Question: Calculate the area of the circumscribed rectangle of each polygon according to its color, and then find the sum of the areas of these circumscribed rectangle. The final result only retains the sum of the areas and retains the integer.
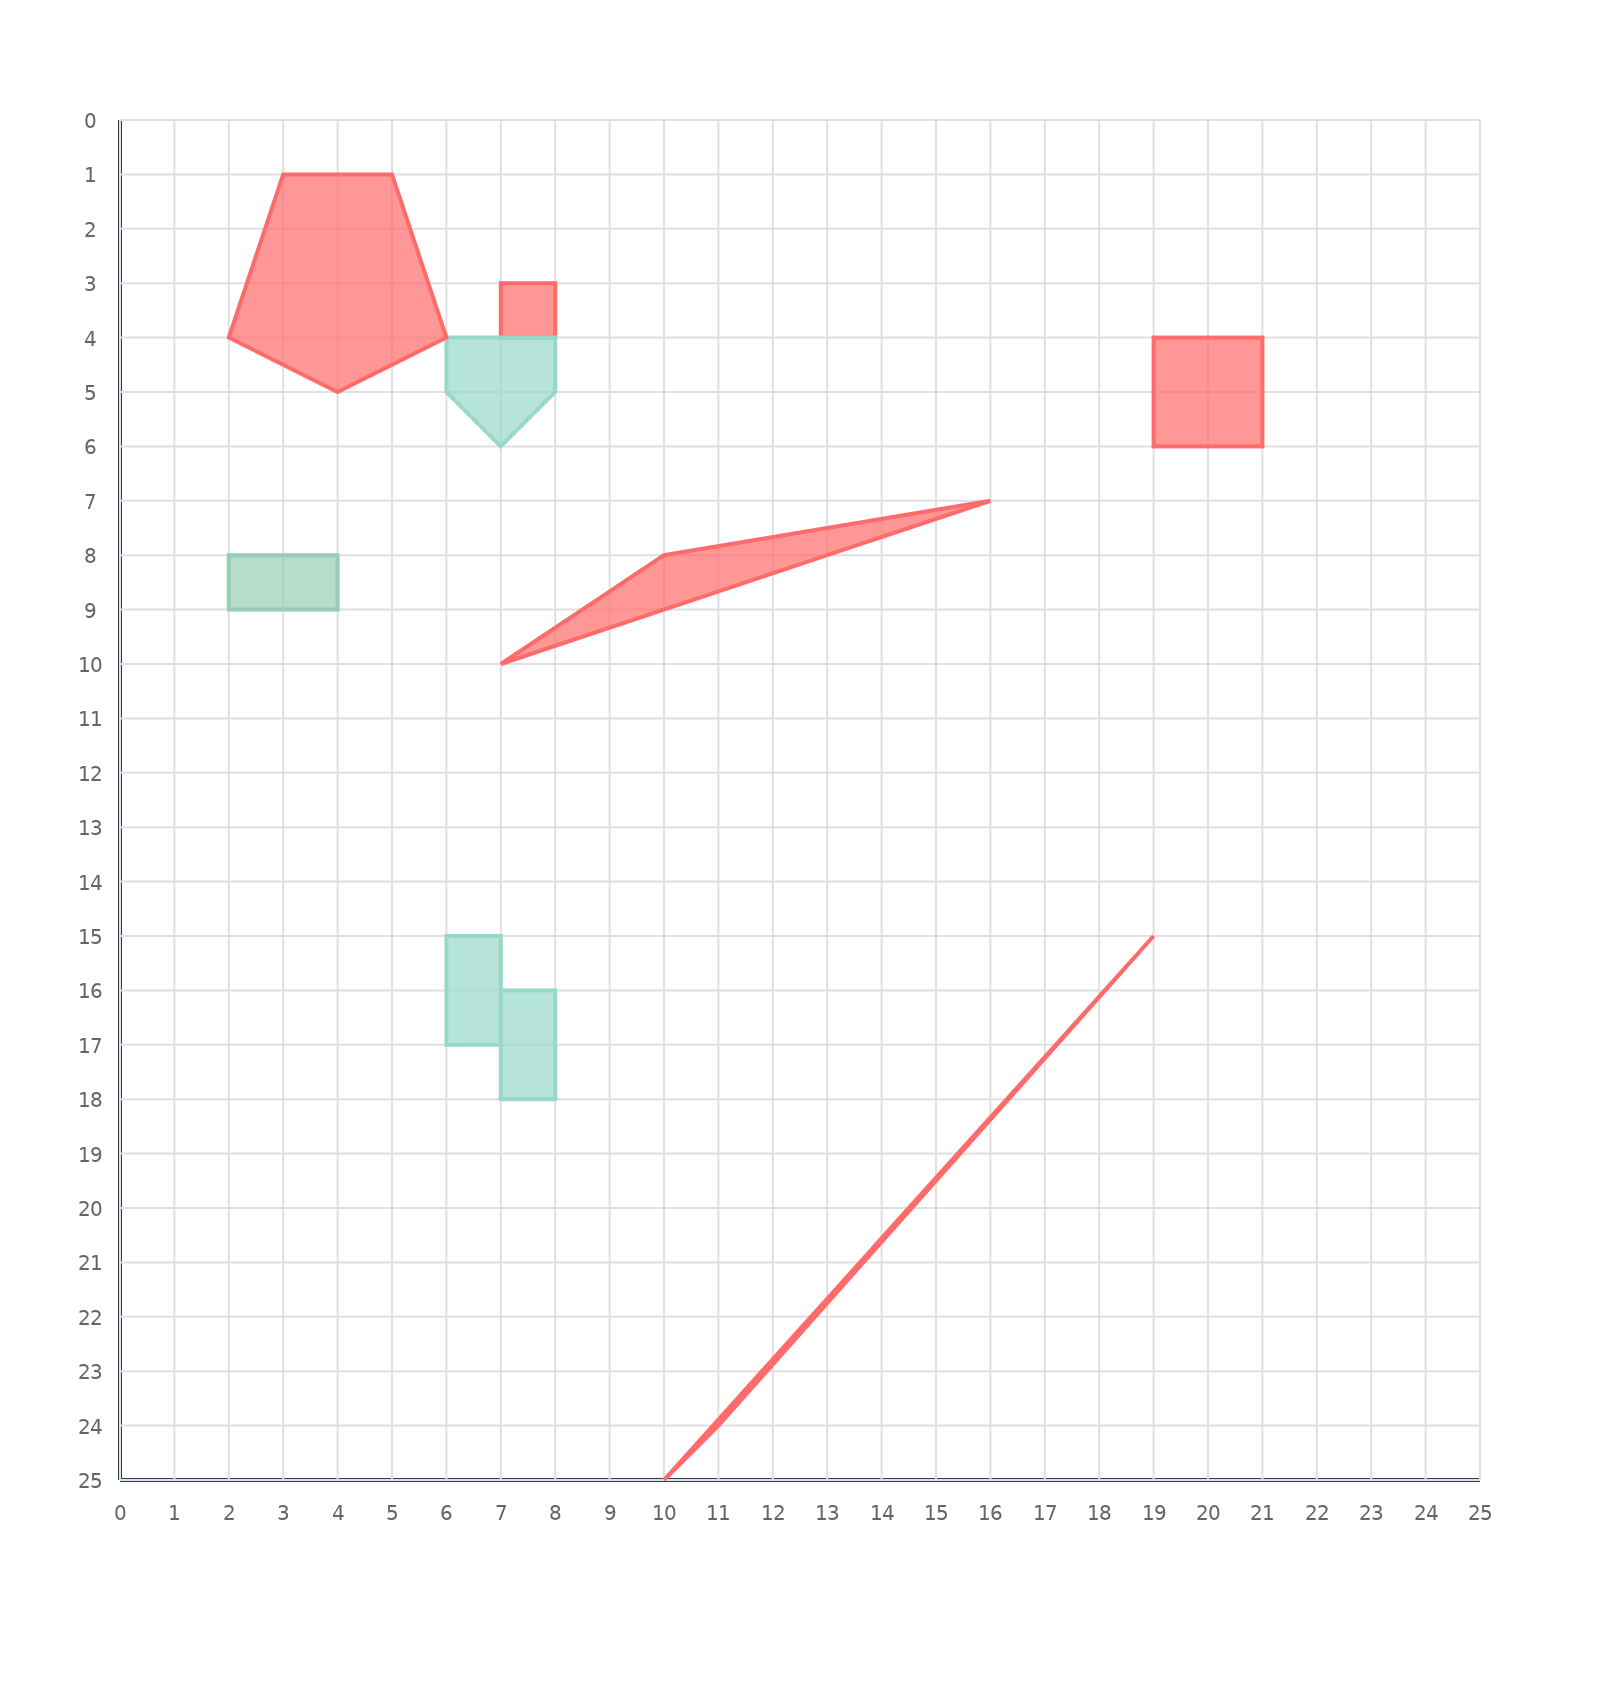
Answer: 486